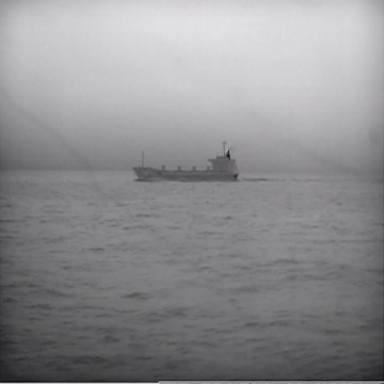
There is a liner in the infrared image.